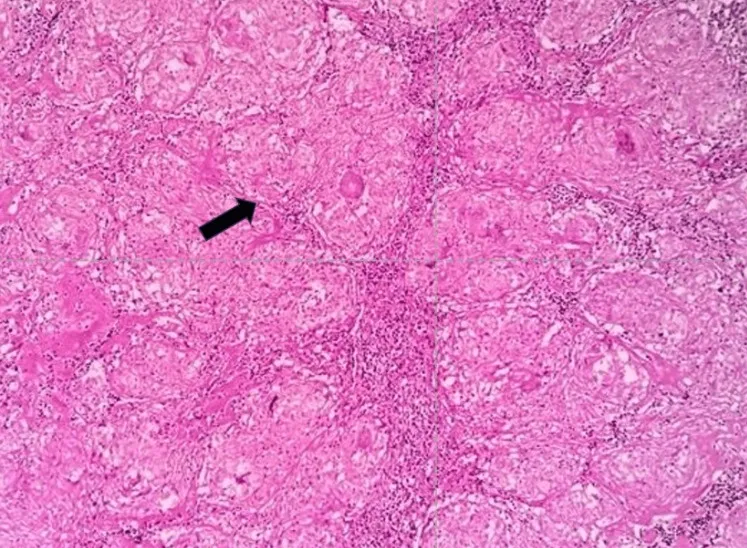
Inguinal lymph node section showing multiple epithelioid cell granulomata with surrounding caseating necrosis under 20x magnification H&E stain. . H&E: haematoxylin and eosin.
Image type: pathology (h&e)